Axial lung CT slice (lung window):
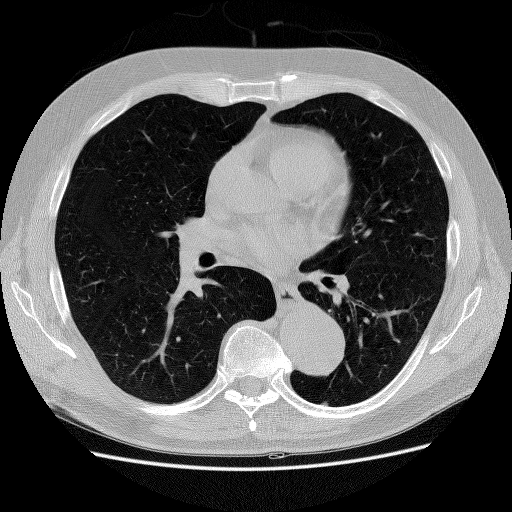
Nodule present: no